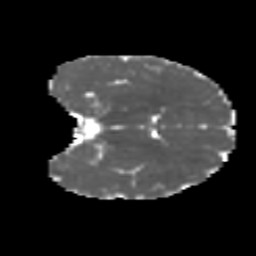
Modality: MD
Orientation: coronal
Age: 11
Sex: female
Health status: ill
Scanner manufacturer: ge
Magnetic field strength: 3 T
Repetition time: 6.752 s
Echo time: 0.079 s